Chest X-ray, AP view. Patient: 26 years old, sex M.
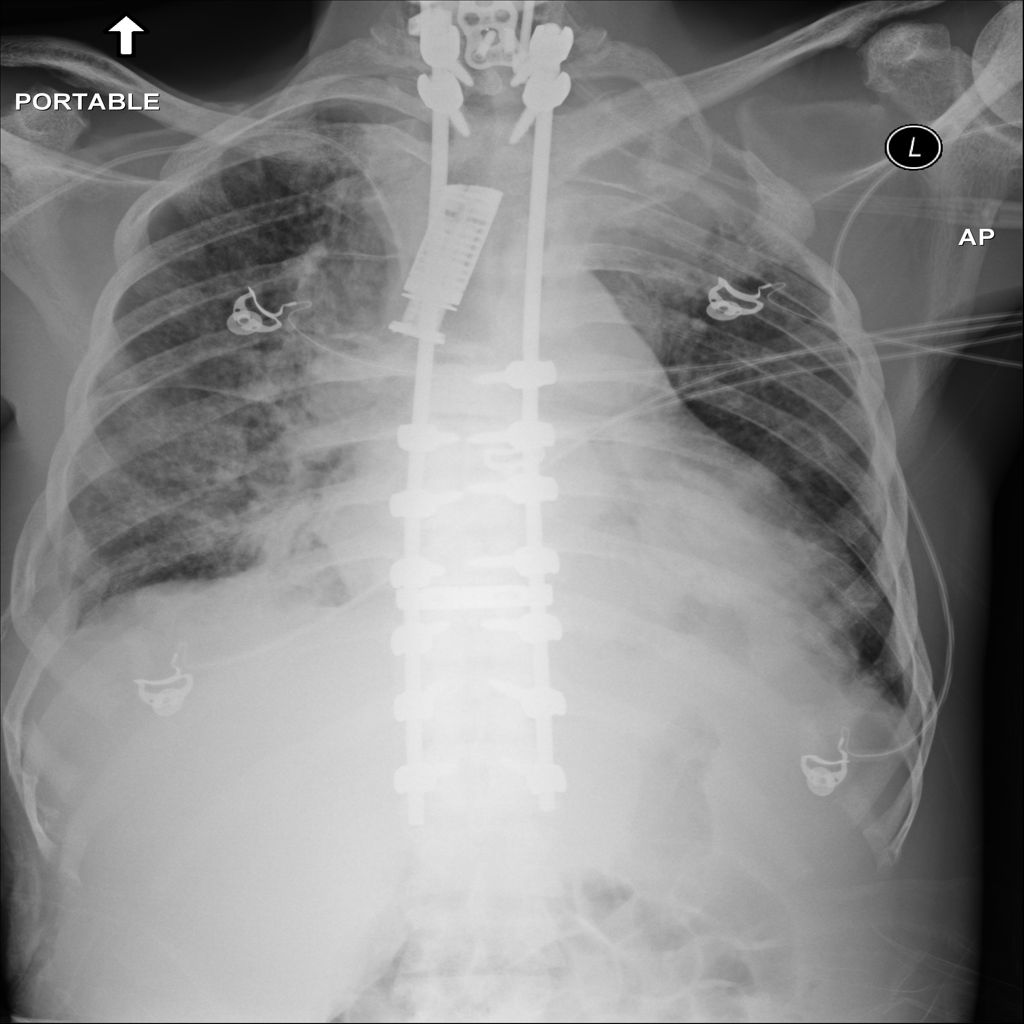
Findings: Consolidation, Effusion, Mass, Pneumonia